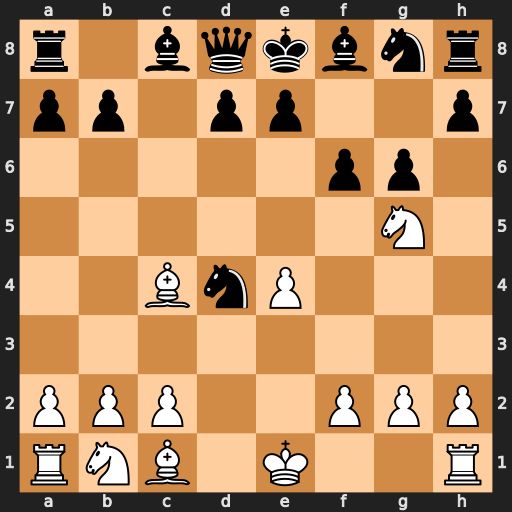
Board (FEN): r1bqkbnr/pp1pp2p/5pp1/6N1/2BnP3/8/PPP2PPP/RNB1K2R
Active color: w
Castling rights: KQkq
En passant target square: -
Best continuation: Bf7#